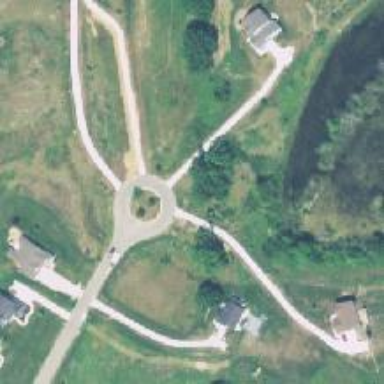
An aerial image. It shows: Turning loop on the road.